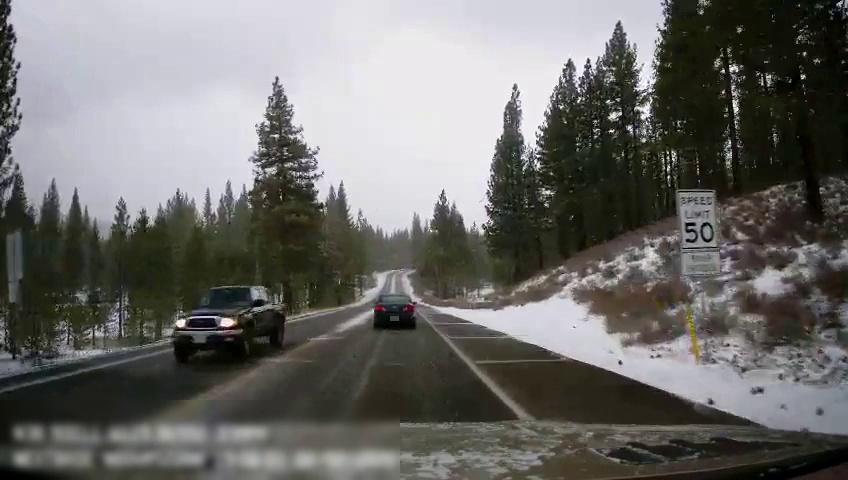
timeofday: Day
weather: Snowy
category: Drivable Space
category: Vehicles | Truck
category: Vehicles | Car
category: Lanes | Opposite Lane
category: Lanes | Current Lane
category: Traffic | Signs
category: Traffic | Signs